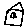
Label: house